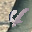
Label: 4